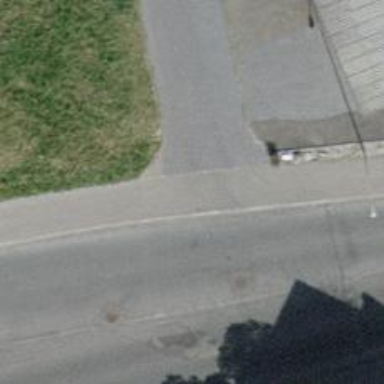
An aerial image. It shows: Asphalt sidewalk.